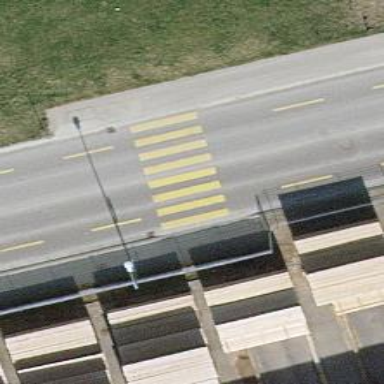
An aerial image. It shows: Crossing road.